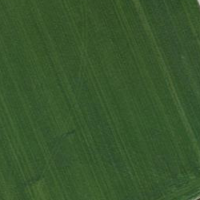
EUNIS habitat code: 52
Species observed at this site:
Larus michahellis